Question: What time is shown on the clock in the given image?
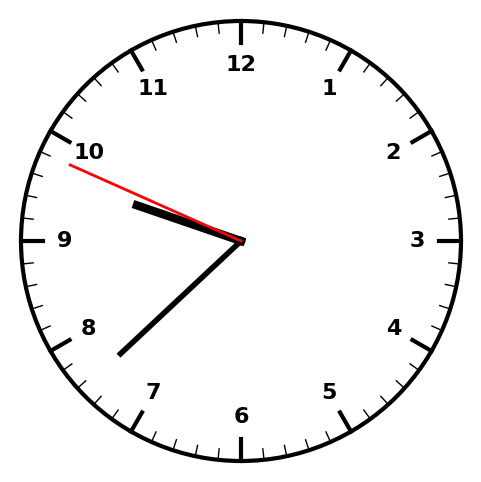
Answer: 09:37:49